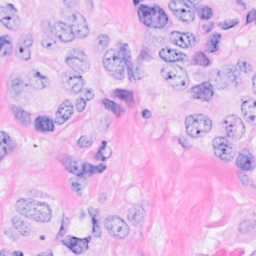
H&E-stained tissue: Breast